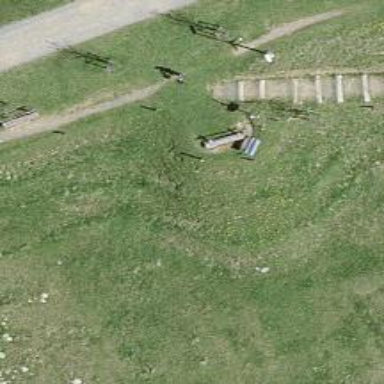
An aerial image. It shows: Bench.